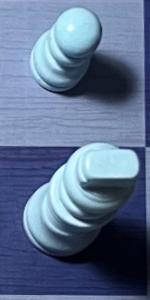
Label: King_White